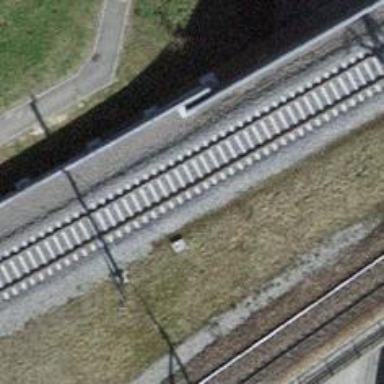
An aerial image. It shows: Bridge with electrified rail tracks and contact line.